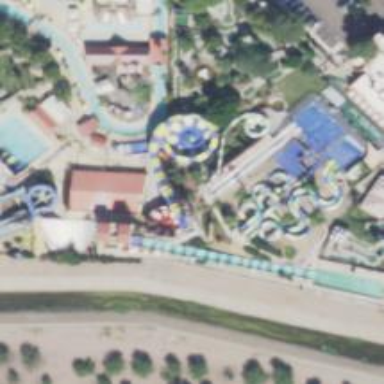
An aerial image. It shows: Water slide attraction.